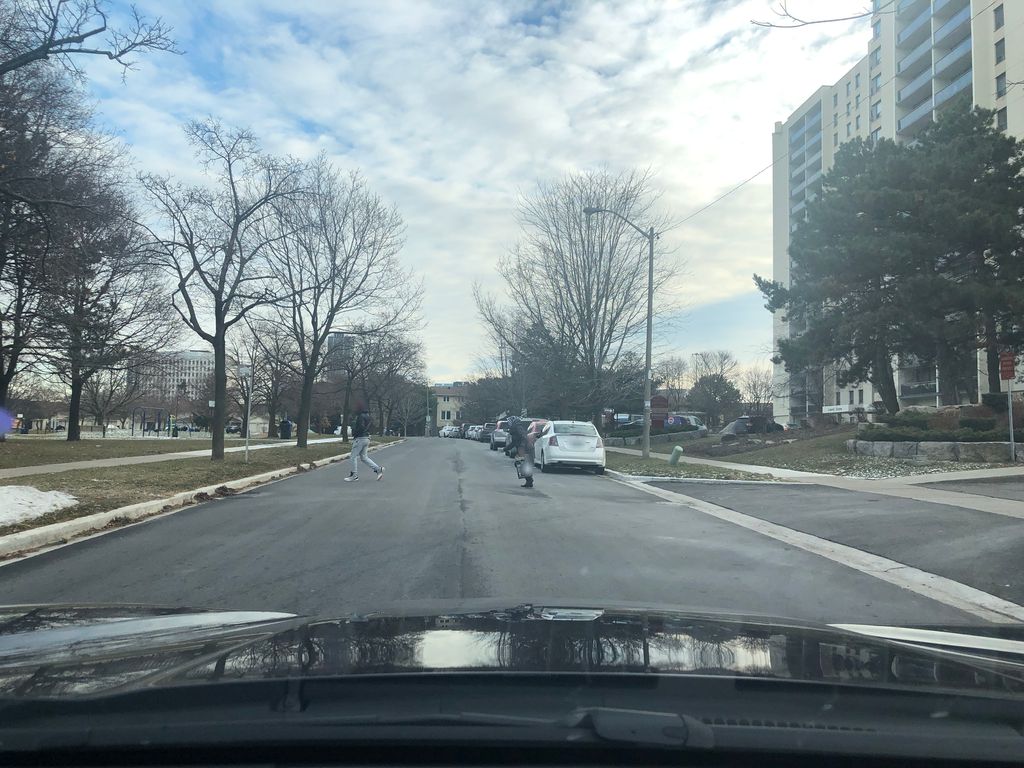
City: toronto